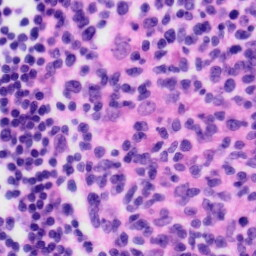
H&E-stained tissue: Tonsil